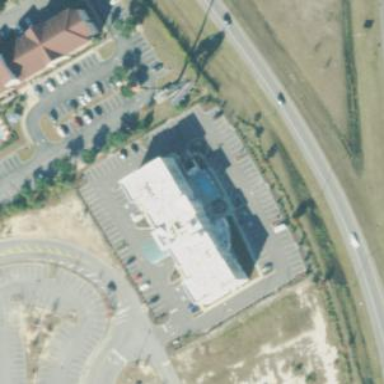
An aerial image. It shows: Hotel building.